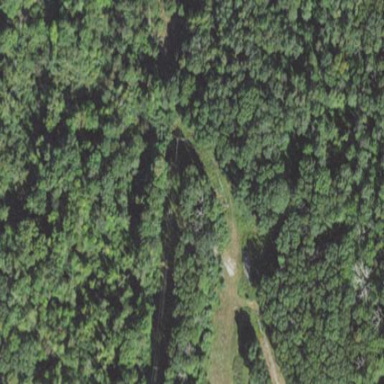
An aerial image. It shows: Nature reserve surrounded by woodland.